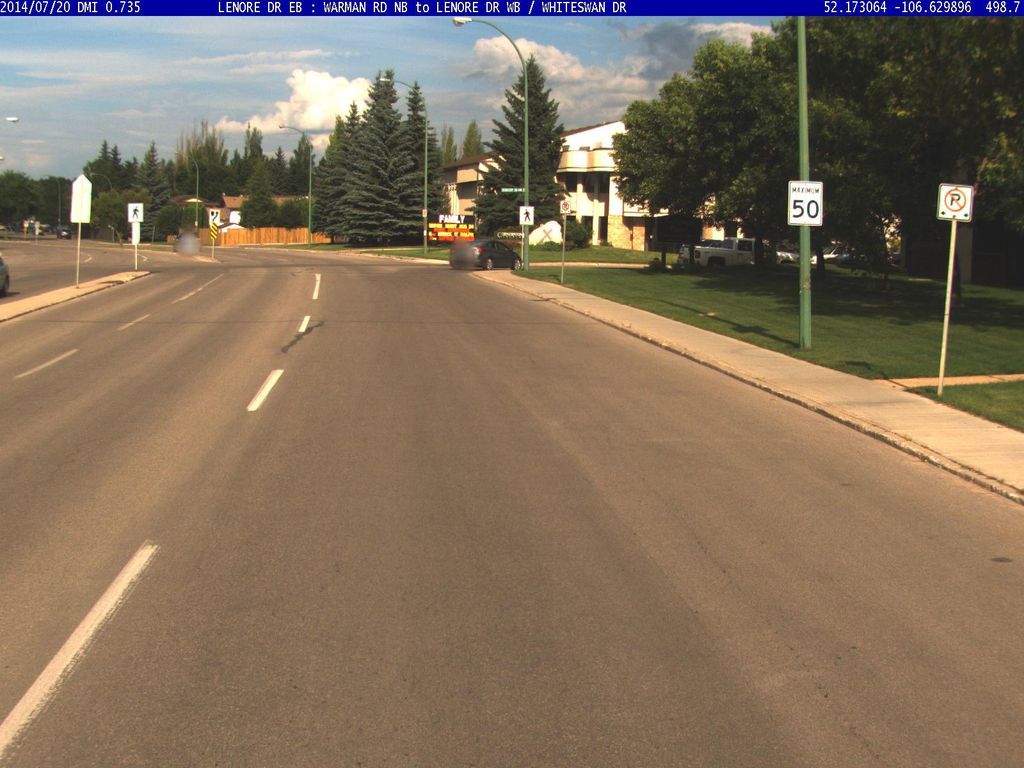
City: saskatoon